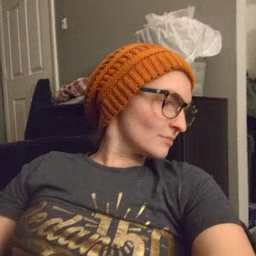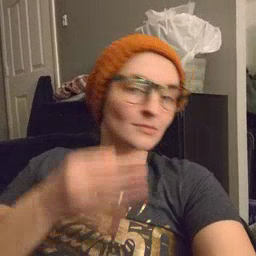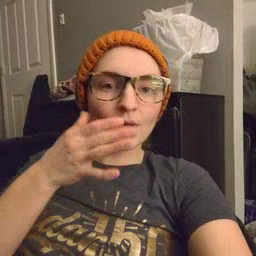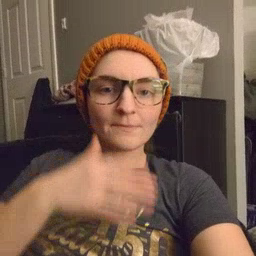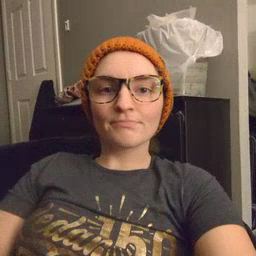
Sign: bee